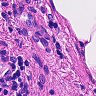
Metastatic tissue present: no